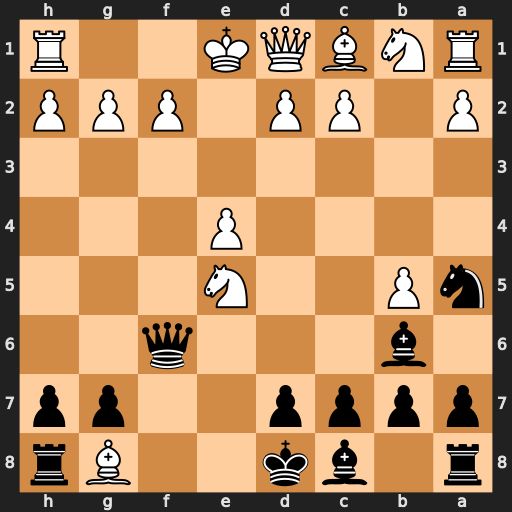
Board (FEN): r1bk2Br/pppp2pp/1b3q2/nP2N3/4P3/8/P1PP1PPP/RNBQK2R
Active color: b
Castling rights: KQ
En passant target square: -
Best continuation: Qxf2#